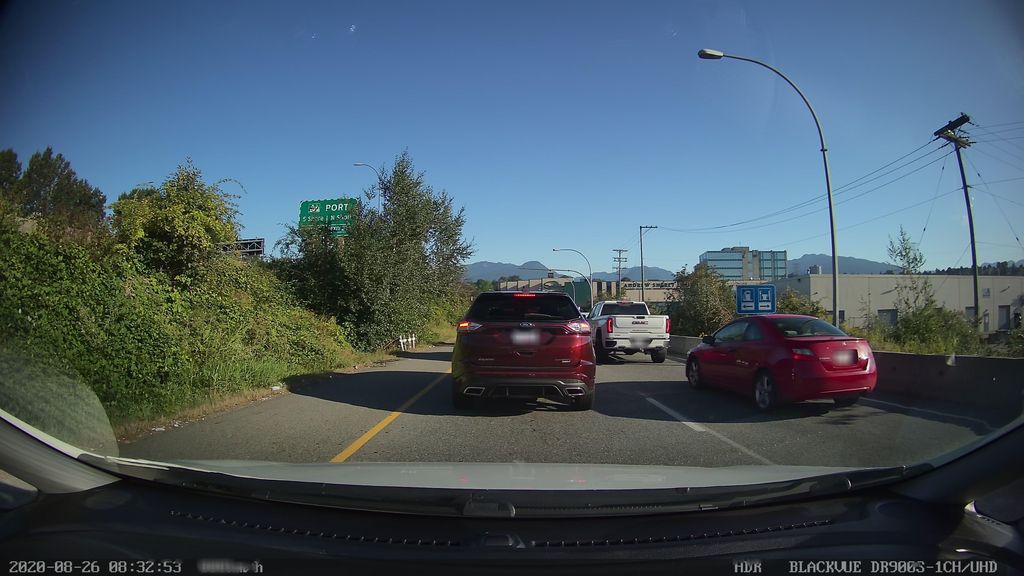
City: vancouver